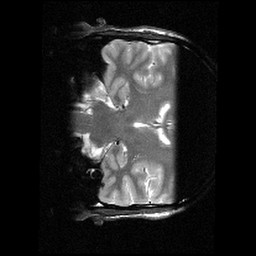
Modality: T2w
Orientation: coronal
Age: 27
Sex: male
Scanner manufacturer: siemens
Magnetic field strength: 3 T
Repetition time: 6.26 s
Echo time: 0.064 s